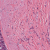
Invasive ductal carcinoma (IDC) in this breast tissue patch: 1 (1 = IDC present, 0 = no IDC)